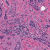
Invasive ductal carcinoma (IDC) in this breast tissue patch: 1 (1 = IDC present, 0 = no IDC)